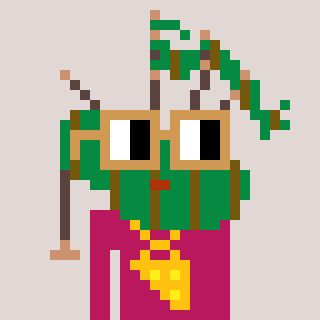
a pixel art character with square brown glasses, a bagpipe-shaped head and a darkpink-colored body on a warm background